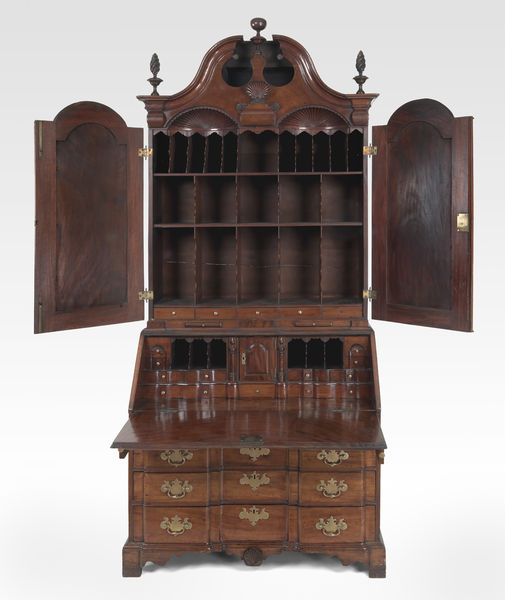
Titel: Bookcase
Künstler: Nathaniel Gould
Standort: Amherst (Massachusetts, USA)
Institution: Mead Art Museum, Amherst College
Schlagwörter: fancy, ornate, gold, old, table, windows, armoire, brown, wooden, wood, metal, stand, desk, shelf, antique, doors, large, crest, chest, drawers, brass, seashell, holz, carving, open, cabinet, boxes, photograph, big, hinges, golf, lock, oak, furniture, closet, colonial, handles, antik, 18th century, cherry, storage, finials, curvy, panels, drawer, secretary, maple, handle, glod, polished, bookcase, shelves, cabnet, hinge, compartment, schrank, schubladen, sekretaer, mahagoni, fach, shelve, shellac, draws, carpentry, slots, latch, cubbyholes, pigeonholes, hardware, secretaire